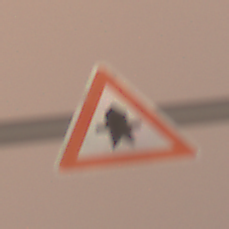
Verkehrszeichen: Vorfahrt
Umgebung: Outdoor, Urban
Tageszeit: Night
Wetter: Overcast
Licht: Artificial
Jahreszeit: Winter
Kontrast: MediumContrast